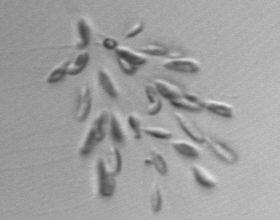
Label: Dinobryon